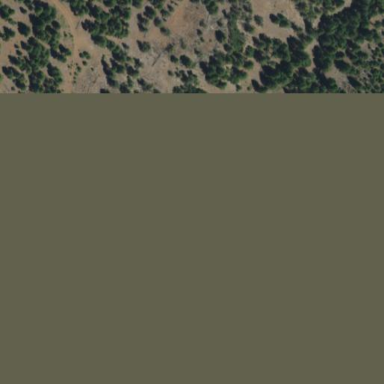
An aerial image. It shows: Forest area.